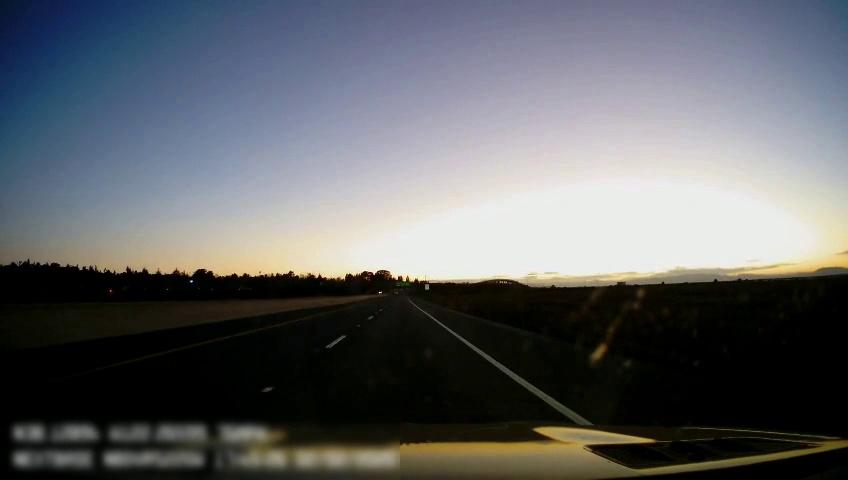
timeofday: Dusk/Dawn/Twilight
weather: Sunny
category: Drivable Space
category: Lanes | Current Lane
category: Lanes | Current Lane
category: Lanes | Alternate Lane
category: Lanes | Alternate Lane